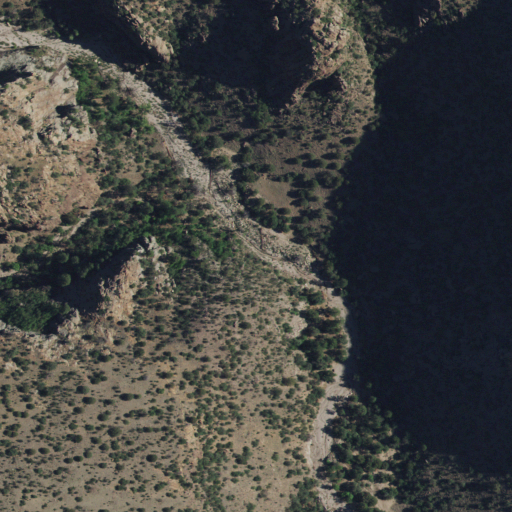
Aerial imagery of valley in New Mexico named Roberts Canyon containing evergreen forest and shrub